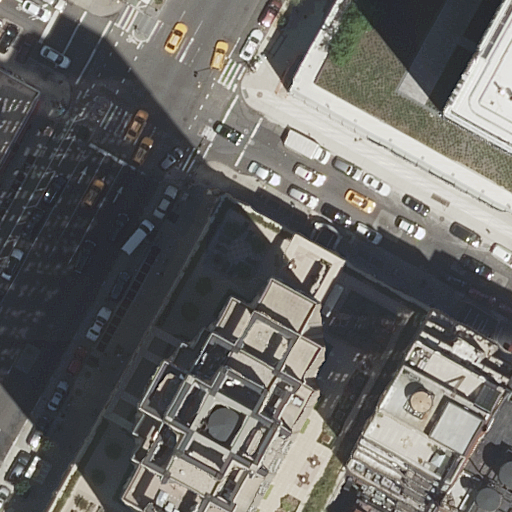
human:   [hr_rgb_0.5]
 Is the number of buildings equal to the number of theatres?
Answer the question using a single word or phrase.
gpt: no

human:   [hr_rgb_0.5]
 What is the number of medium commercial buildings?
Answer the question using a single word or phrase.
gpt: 0

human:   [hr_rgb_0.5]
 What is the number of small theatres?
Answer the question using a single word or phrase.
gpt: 1

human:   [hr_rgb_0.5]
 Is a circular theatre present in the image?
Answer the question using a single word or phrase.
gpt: no

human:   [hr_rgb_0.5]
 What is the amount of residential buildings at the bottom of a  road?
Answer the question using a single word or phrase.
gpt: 4

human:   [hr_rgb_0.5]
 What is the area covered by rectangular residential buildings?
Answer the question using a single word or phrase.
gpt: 1974m2

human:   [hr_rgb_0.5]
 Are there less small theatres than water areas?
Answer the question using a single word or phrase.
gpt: no

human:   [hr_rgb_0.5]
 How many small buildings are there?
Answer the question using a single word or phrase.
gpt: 3

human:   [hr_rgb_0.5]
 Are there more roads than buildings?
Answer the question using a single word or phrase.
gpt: no

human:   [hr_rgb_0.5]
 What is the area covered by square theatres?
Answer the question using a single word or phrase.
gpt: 0m2

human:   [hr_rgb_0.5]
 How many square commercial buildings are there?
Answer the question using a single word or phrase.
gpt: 0

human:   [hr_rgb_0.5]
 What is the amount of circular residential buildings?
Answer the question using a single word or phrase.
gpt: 0

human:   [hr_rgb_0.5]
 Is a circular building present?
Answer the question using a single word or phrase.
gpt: no

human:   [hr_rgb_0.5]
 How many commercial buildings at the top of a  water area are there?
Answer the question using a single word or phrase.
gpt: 0

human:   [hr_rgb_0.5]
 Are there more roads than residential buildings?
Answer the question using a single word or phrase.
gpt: no

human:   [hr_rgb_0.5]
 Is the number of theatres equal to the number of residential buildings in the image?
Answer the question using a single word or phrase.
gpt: no

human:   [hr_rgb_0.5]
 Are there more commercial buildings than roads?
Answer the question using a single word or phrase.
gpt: no

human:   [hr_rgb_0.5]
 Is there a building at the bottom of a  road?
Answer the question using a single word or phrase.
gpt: yes

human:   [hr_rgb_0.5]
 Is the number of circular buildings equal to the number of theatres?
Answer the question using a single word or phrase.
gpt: no

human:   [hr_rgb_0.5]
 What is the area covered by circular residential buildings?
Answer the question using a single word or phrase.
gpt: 0m2

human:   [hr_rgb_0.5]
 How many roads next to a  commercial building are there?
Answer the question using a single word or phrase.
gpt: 0

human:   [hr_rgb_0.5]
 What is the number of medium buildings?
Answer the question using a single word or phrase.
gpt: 0

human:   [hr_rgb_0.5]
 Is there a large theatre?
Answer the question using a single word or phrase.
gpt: no

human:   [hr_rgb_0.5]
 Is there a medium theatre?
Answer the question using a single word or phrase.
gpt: no

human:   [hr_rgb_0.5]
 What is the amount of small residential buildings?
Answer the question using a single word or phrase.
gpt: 3

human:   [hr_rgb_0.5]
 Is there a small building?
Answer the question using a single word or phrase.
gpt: yes

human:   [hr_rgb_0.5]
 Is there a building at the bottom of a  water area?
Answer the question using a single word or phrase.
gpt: no

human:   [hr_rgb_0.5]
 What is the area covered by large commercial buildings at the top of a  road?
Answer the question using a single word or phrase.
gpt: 0m2

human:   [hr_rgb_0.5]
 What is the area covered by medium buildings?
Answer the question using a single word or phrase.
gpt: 0m2

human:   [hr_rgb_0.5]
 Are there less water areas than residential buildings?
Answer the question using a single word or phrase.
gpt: yes

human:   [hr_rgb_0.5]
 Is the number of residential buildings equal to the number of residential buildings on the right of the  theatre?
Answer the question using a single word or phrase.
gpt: no

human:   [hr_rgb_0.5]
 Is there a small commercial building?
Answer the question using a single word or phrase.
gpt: no

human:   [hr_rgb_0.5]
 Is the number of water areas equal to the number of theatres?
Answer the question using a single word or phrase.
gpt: no

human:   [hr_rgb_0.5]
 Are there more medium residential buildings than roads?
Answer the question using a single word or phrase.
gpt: no

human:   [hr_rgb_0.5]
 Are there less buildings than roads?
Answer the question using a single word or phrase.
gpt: no

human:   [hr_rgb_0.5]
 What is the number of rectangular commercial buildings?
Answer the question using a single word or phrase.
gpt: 0